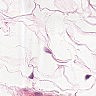
Metastatic tissue present: no